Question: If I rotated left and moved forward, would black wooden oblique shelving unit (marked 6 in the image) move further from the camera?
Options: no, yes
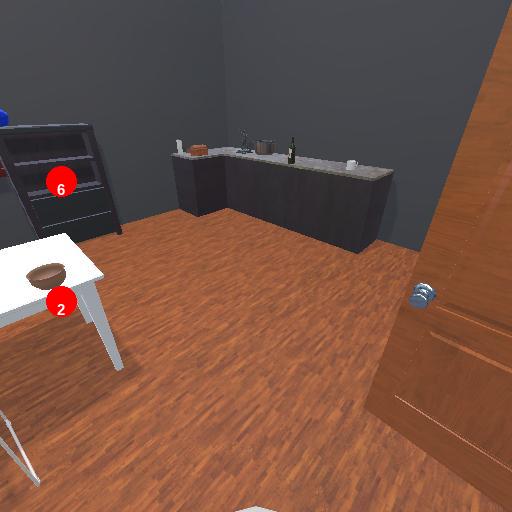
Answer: no